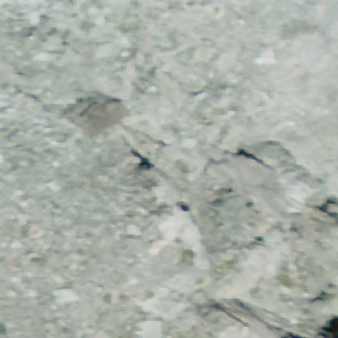
Label: other